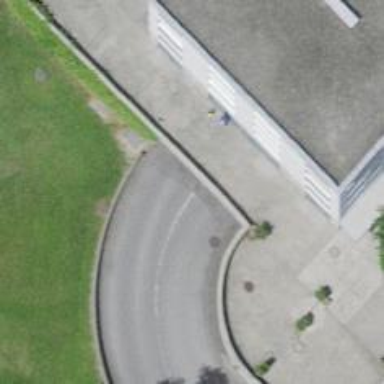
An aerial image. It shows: Parking entrance.